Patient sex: M
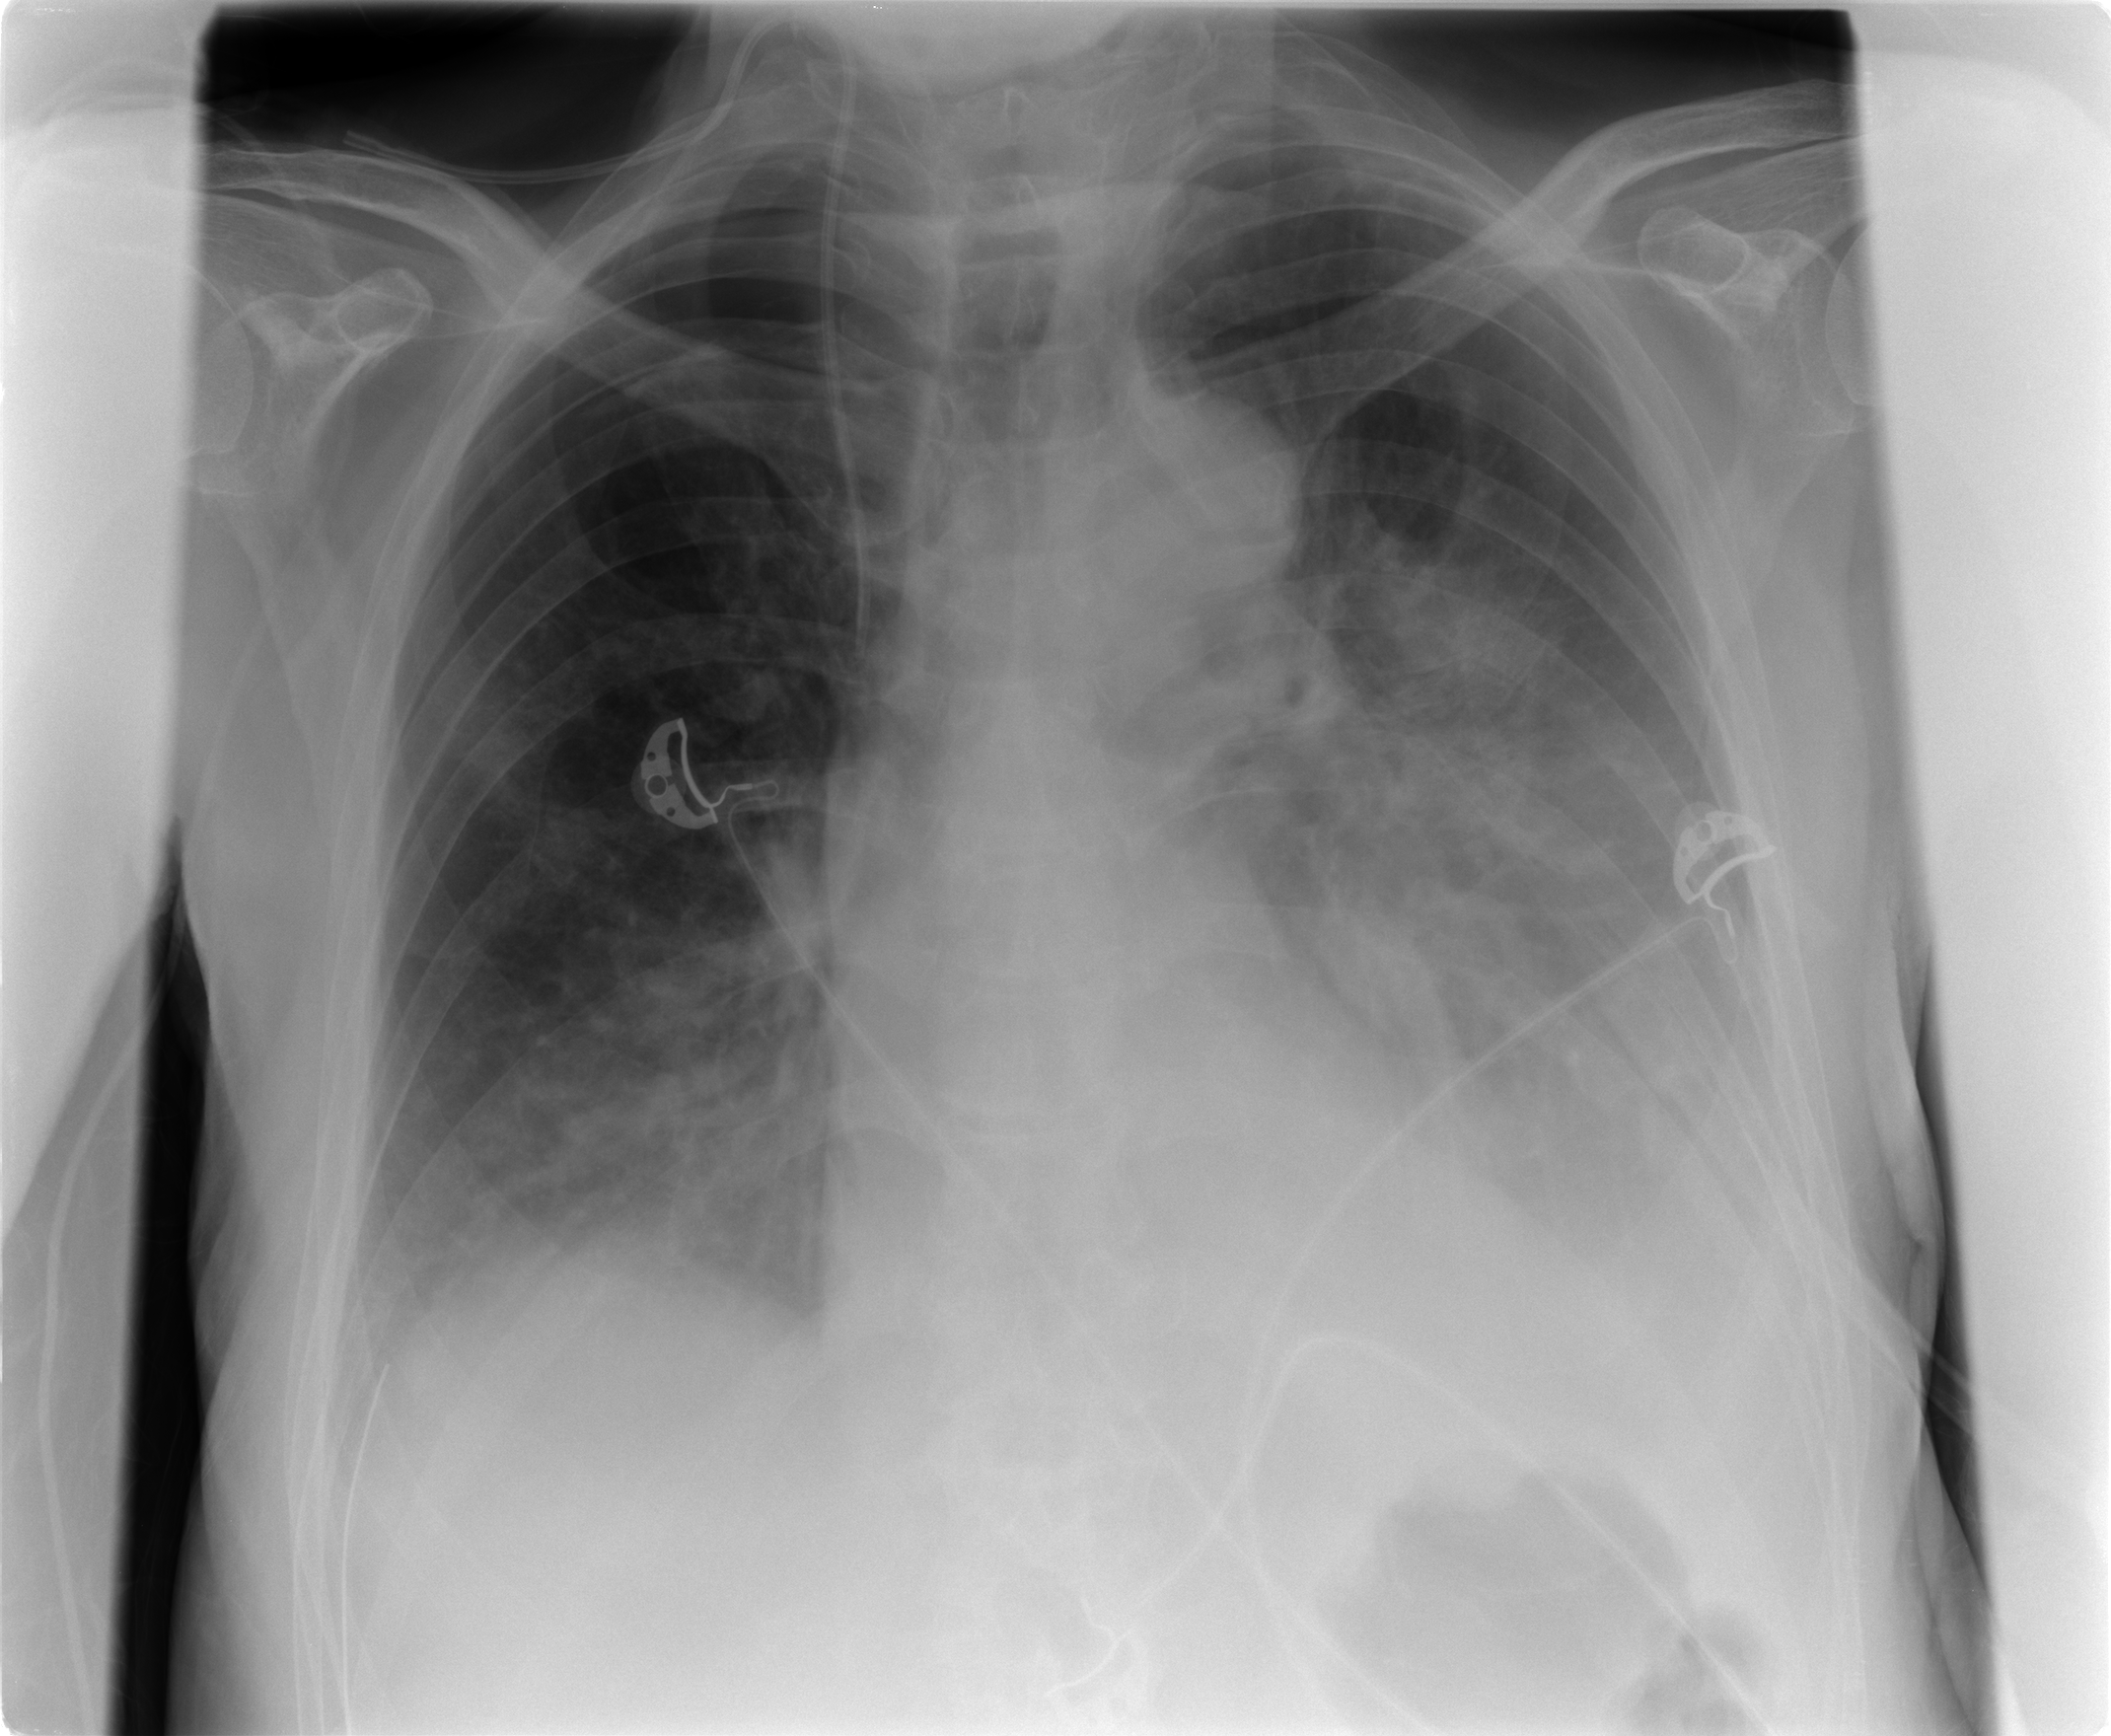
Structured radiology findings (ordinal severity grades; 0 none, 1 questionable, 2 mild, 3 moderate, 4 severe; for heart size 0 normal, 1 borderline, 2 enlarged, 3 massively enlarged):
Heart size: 0
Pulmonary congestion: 3
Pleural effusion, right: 3
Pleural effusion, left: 3
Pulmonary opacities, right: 0
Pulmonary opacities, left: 2
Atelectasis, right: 3
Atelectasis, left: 3